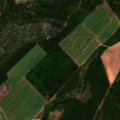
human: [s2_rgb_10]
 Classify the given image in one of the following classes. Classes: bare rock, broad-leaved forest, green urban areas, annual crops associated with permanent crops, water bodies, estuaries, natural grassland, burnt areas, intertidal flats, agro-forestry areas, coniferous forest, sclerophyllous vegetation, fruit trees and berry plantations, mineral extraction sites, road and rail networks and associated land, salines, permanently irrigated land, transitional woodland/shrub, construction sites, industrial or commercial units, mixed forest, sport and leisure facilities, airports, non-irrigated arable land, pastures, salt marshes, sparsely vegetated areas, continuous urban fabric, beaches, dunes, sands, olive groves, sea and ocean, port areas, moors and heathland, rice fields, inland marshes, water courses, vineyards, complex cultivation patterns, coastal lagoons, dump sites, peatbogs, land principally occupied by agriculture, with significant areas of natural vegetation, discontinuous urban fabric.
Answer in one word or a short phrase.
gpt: non-irrigated arable land, land principally occupied by agriculture, with significant areas of natural vegetation, broad-leaved forest, coniferous forest, mixed forest